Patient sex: F
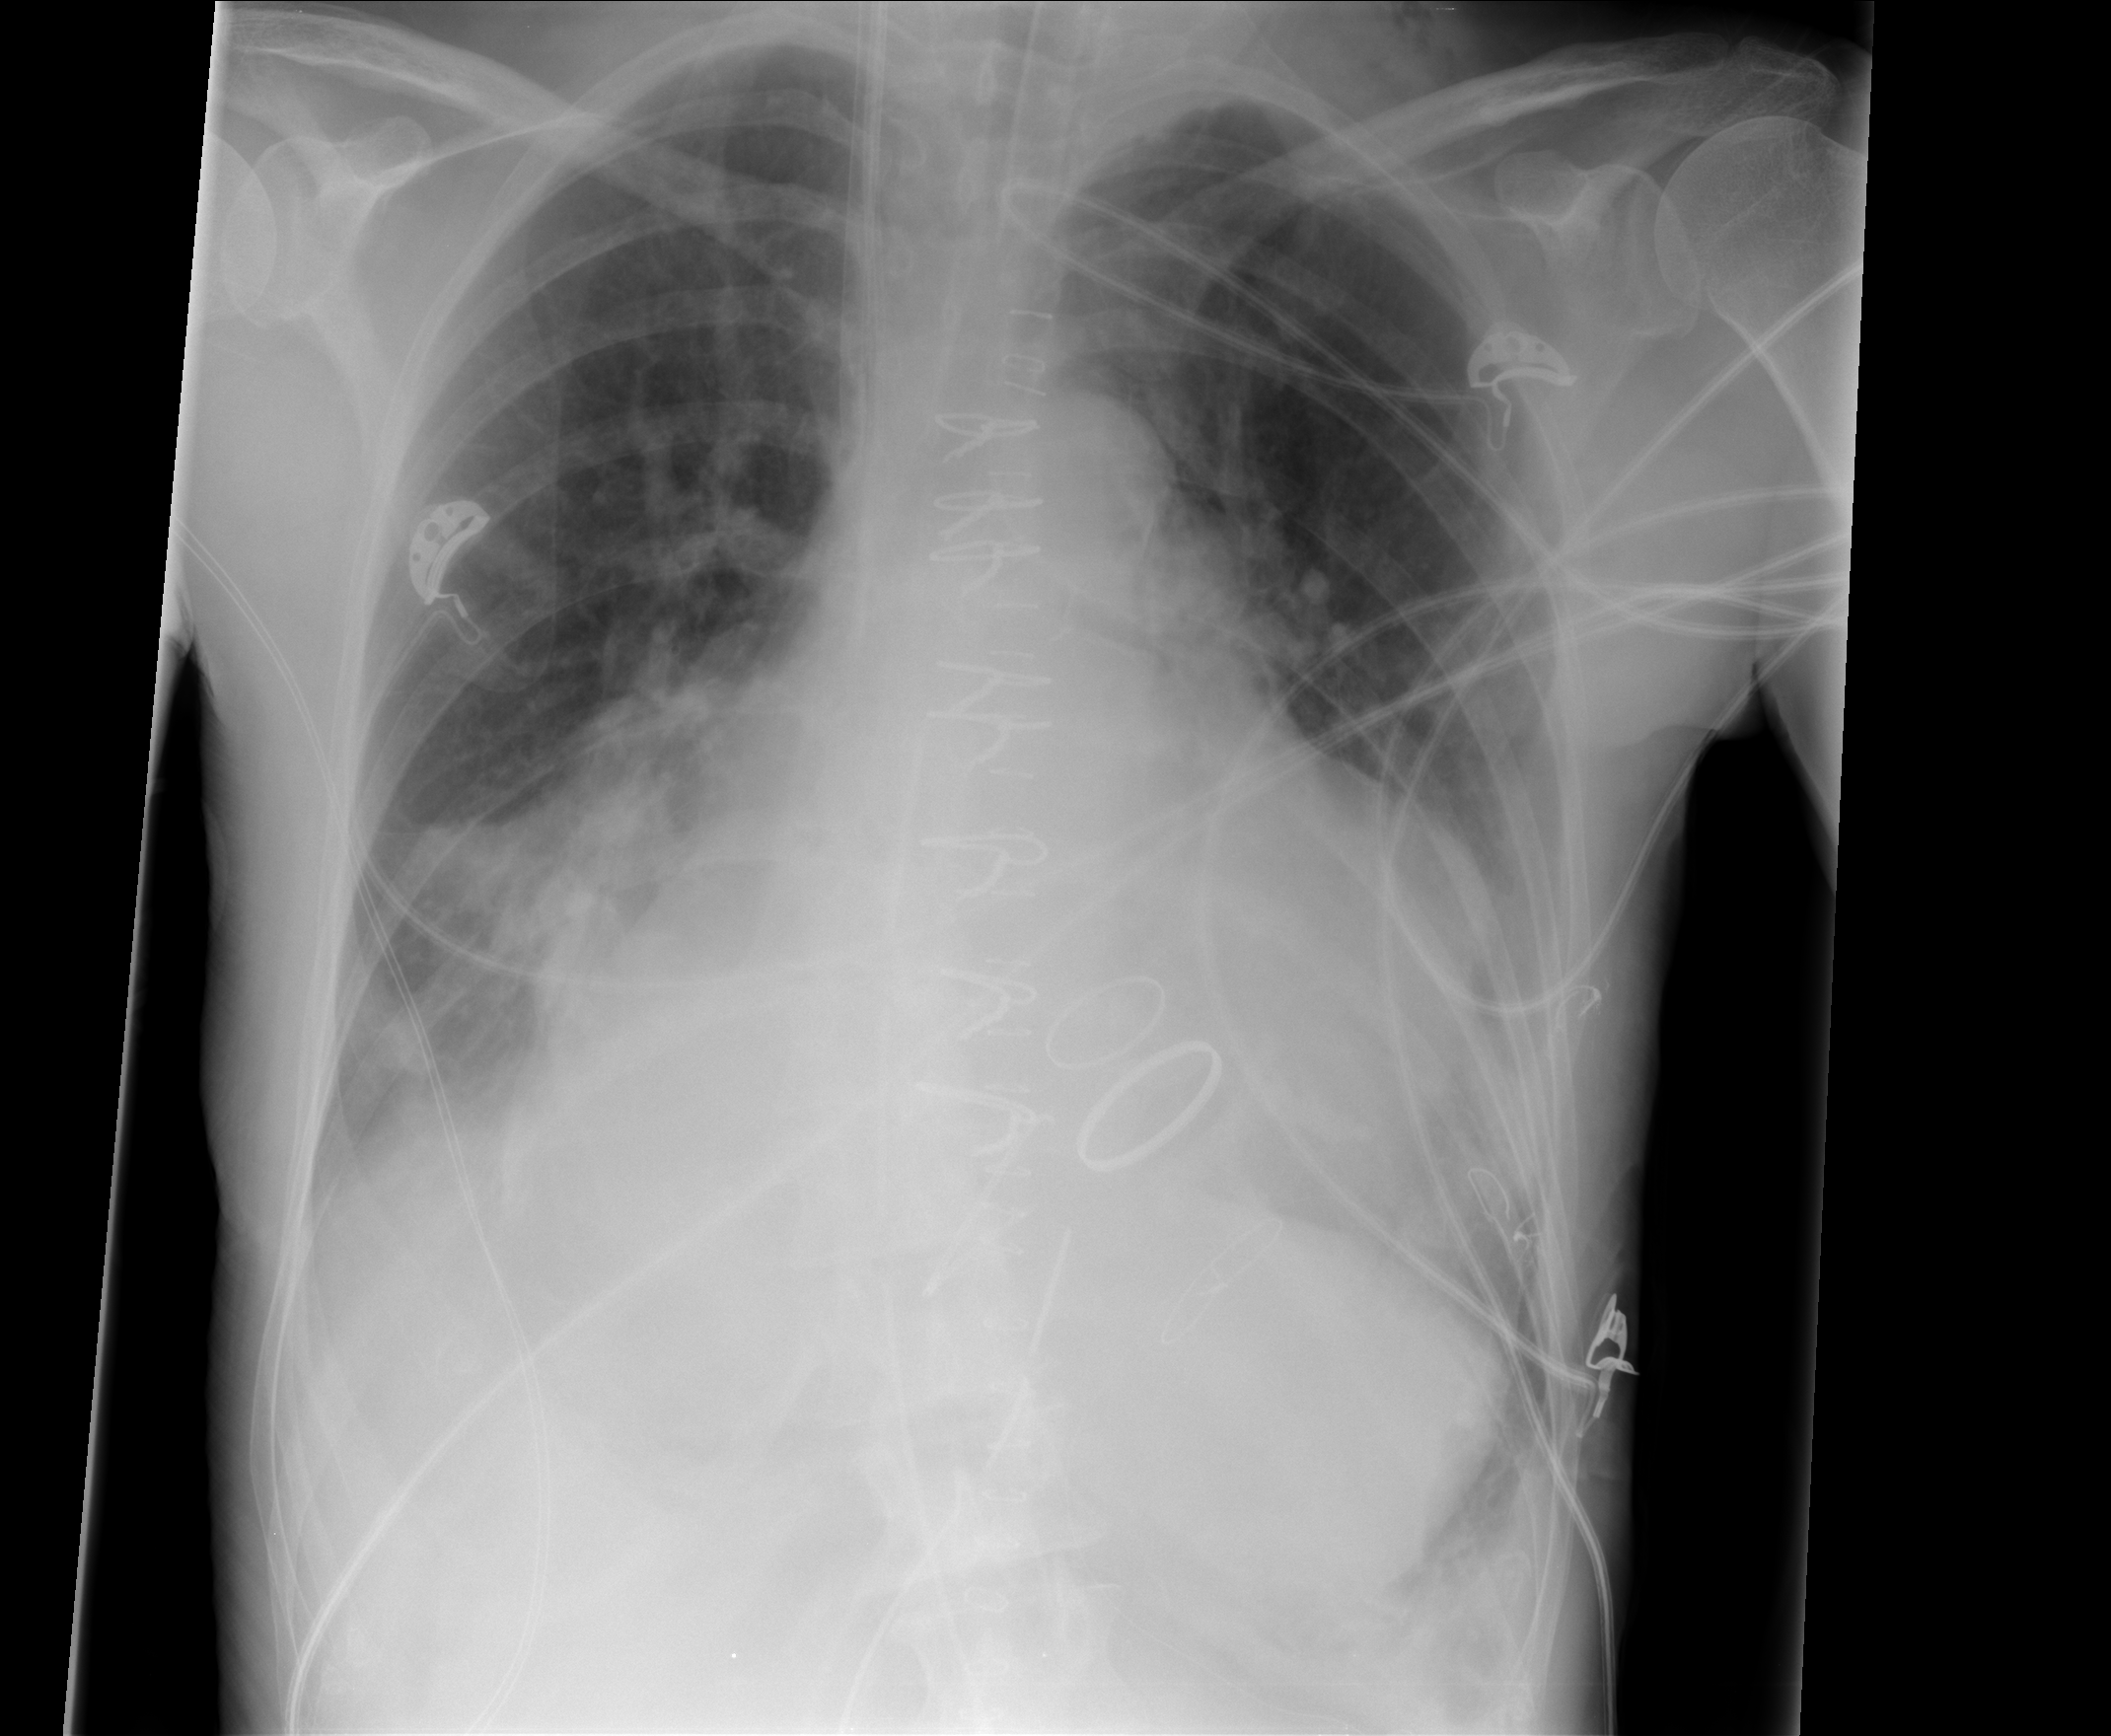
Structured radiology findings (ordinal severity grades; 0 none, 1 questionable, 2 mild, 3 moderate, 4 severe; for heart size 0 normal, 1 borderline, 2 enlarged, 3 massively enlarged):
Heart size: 3
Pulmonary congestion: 2
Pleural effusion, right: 2
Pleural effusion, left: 2
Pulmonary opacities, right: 2
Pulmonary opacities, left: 0
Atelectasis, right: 2
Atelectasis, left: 2